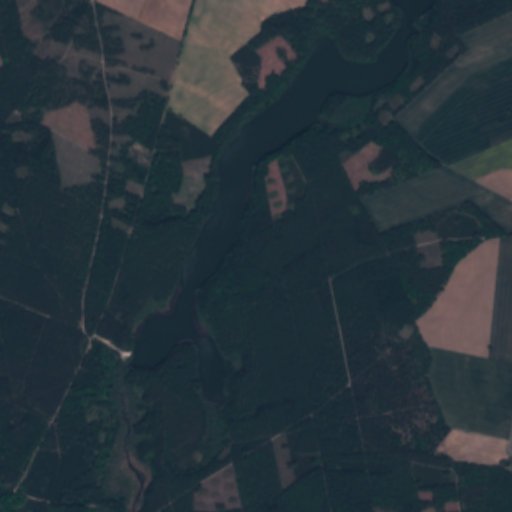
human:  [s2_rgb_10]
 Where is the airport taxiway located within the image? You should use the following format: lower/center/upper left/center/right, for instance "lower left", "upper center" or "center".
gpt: The airport taxiway is located in the lower right of the image.
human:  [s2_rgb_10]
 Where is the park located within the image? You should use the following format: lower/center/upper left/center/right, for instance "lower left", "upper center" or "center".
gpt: The park is located in the lower left of the image.
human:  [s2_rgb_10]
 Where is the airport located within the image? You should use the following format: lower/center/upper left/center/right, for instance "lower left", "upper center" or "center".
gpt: There is no airport in the image.